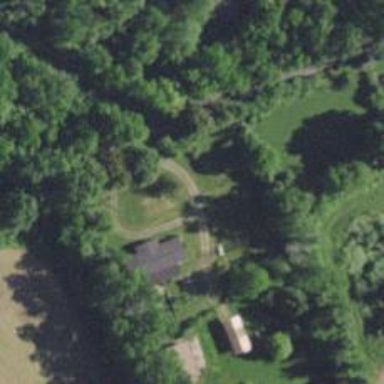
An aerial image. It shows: Driveway.